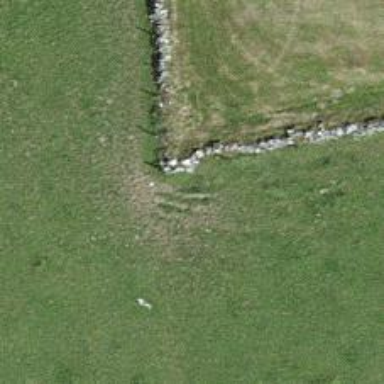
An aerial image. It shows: Wall barrier.